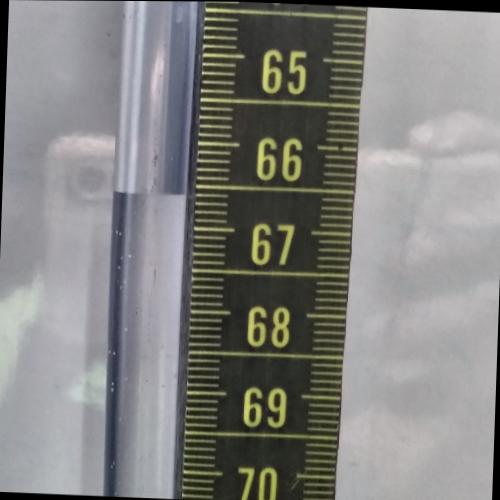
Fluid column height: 66.6 cm